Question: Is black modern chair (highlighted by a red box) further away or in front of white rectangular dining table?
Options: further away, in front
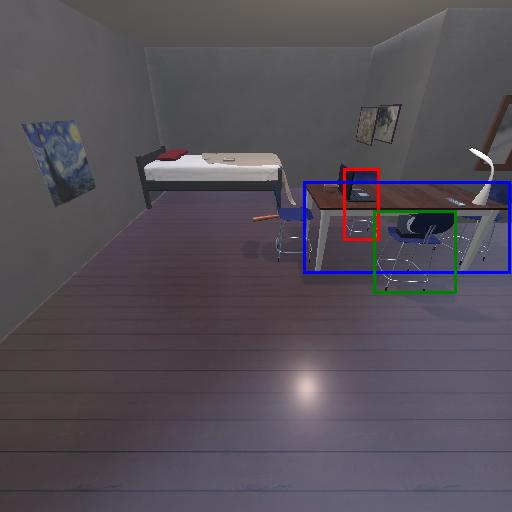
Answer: further away